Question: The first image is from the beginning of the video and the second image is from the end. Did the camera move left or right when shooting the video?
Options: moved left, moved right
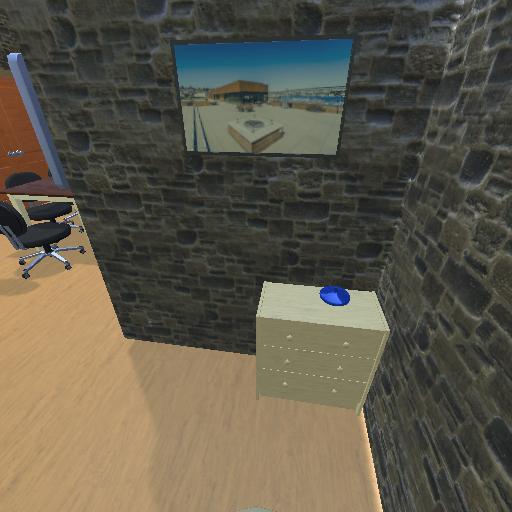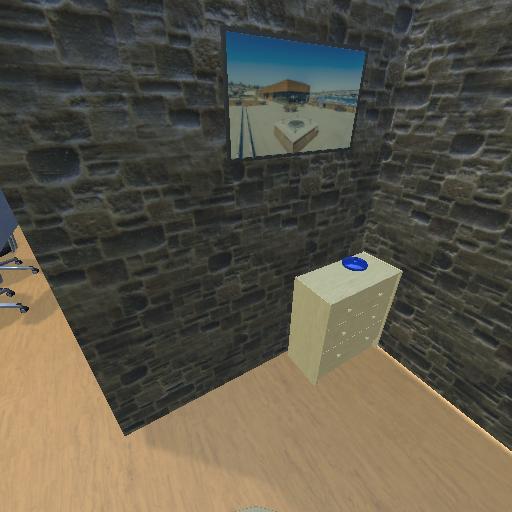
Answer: moved left